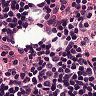
Metastatic tissue present: no